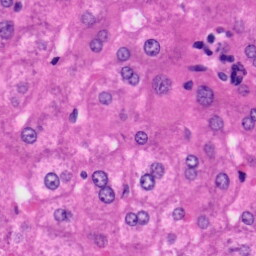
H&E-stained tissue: Liver